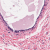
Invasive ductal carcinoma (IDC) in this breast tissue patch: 0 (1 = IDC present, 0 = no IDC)